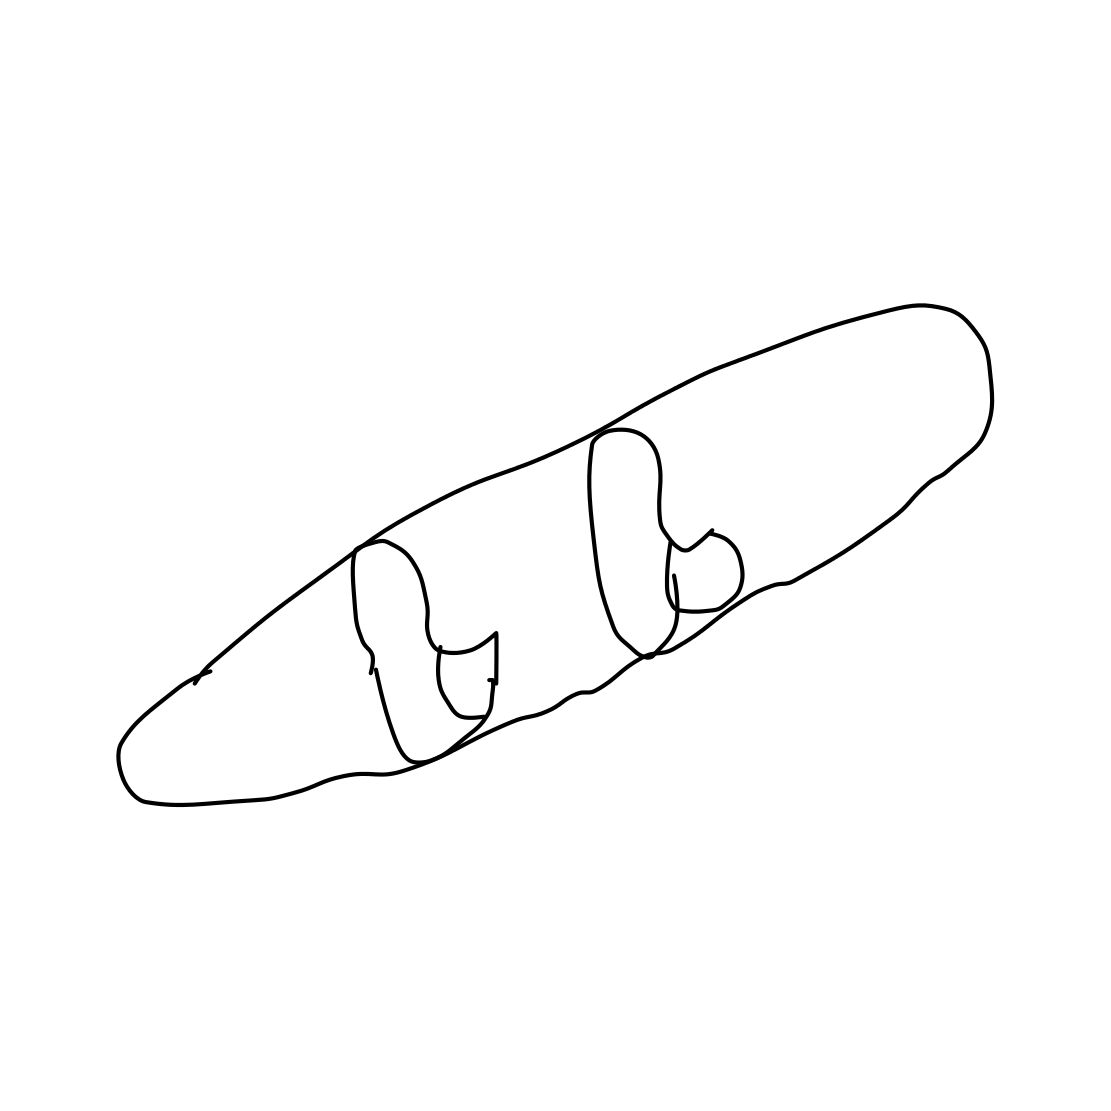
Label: snowboard